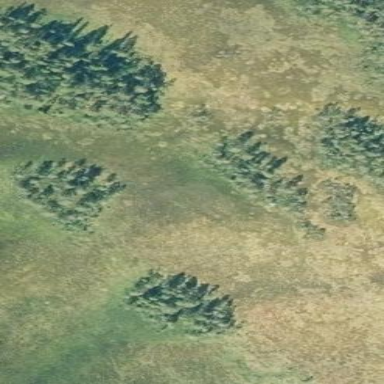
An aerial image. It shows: Beautiful woodland area.